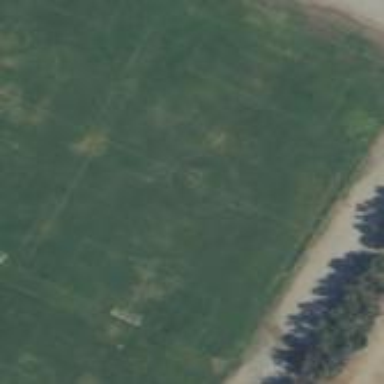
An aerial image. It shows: Soccer pitch for leisure land activities.